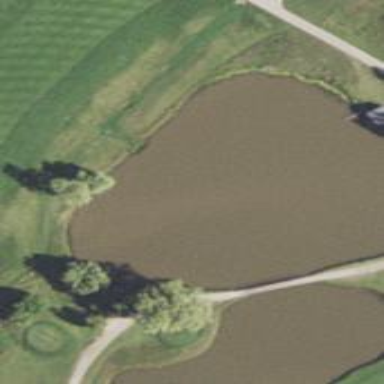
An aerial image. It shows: Water hazard in golf course. The hazard is natural water feature.